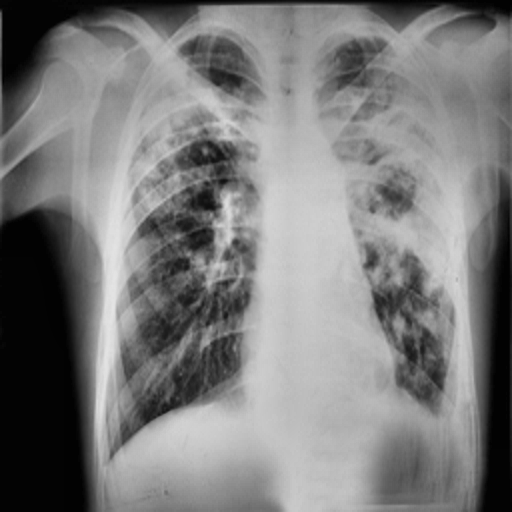
Finding: TUBERCULOSIS